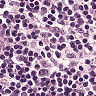
Metastatic tissue present: no